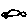
Label: car